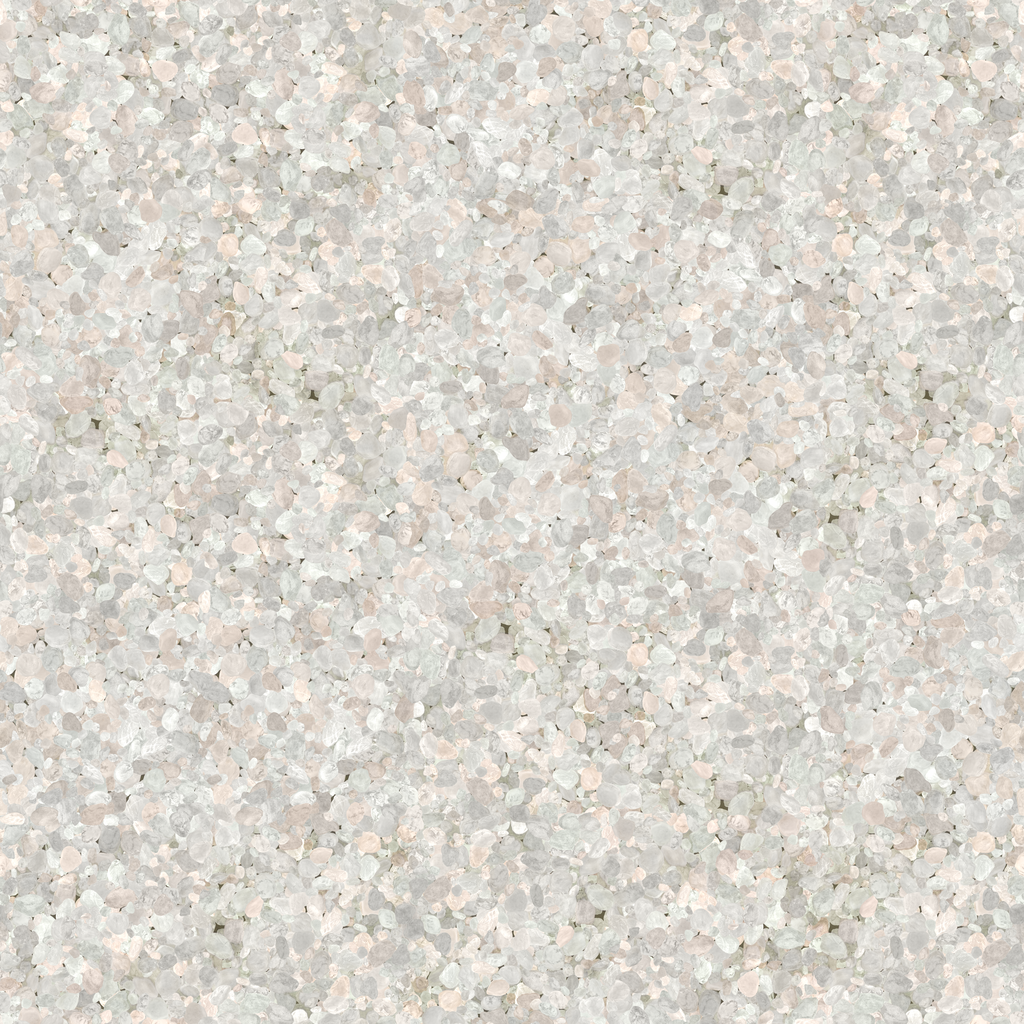
Texture map type: Color